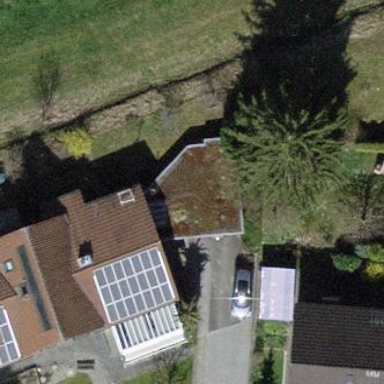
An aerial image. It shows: Carport building.